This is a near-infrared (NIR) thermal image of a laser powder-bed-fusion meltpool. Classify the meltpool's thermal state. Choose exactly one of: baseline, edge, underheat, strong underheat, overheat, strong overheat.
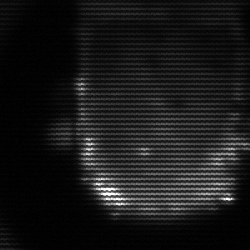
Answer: baseline